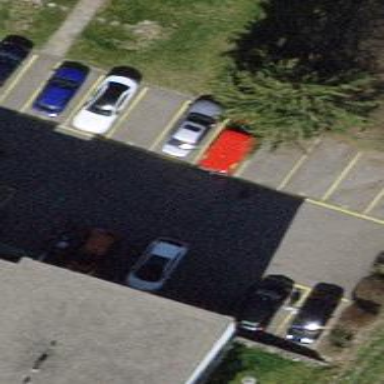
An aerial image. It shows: Parking area.